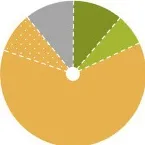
Proportions of food items acquired from each type of food environment per dietary diversity group (A-K), reported in a diet quality questionnaire in San Din Daeng village, Thailand (n = 31; 240 food items). 'Shared' refers to food items acquired from food sharing.
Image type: pathology (immunostaining)